Interaction volume radius: 5 \u00c5
Interaction volume height: 40 \u00c5
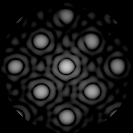
Disorder parameter: 0.05575